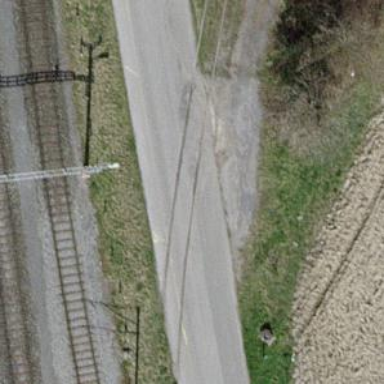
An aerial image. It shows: Level crossing along the railway.